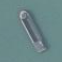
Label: Sand_carrier